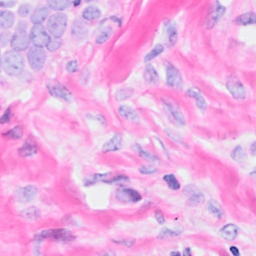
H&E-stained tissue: Breast